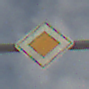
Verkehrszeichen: Vorfahrtsstrasse
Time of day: MorningAfternoon
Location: Outdoor (Urban)
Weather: PartlyCloudy
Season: NotSpecified
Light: Natural